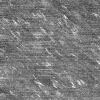
Atmospheric dust classification: not_dusty